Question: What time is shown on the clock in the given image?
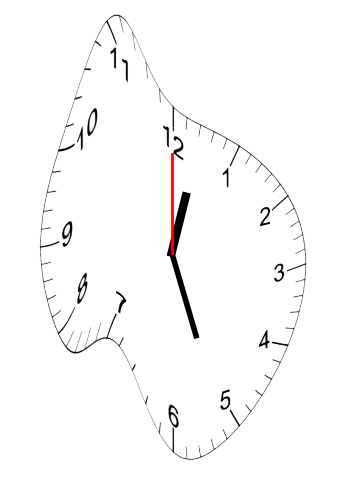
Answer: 12:26:00